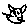
Label: cat